Question: For some reason IE9 renders Arial font bolder than other browsers such as: IE7, IE8, Chrome, and Firefox. I have looked for the reason in the CSS but couldn't find anything wrong.
Another thing that happened is that I had word-spacing of 1 or 2 pixels in most of my website, but IE9 showed it too wide, so I made conditional css for it with normal word-spacing.
You can see the difference in the attached screenshot, and also find it in this temporary link:
<URL>

Any ideas will be appreciated.
Thanks
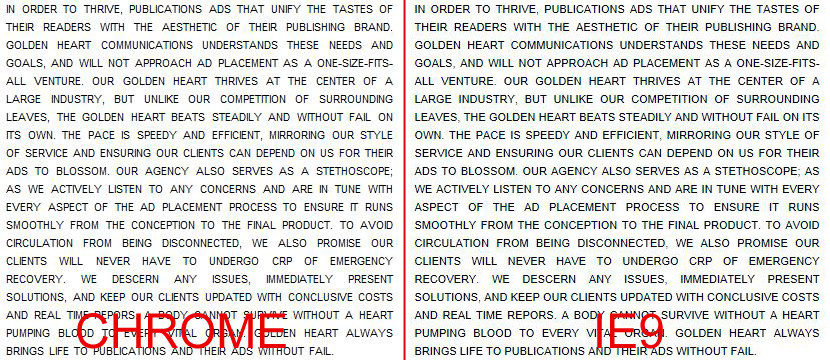
Answer: , not your site.
Internet Explorer 9 uses sub-pixel positioned ClearType to render text by using DirectWrite. This can cause rendering differences compared to other browsers and is expected behavior. It can cause text to blur slightly more, just as you're seeing.
---
As a side note, you should consider using <URL> well for all users. Note that there will still be minor rendering differences across browsers, probably on the same order of magnitude as what you're experiencing here.
And as Alan stated, using <URL> is a good idea.